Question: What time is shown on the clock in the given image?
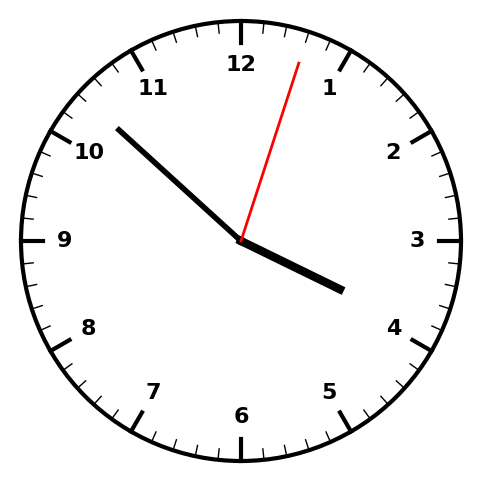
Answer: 03:52:03